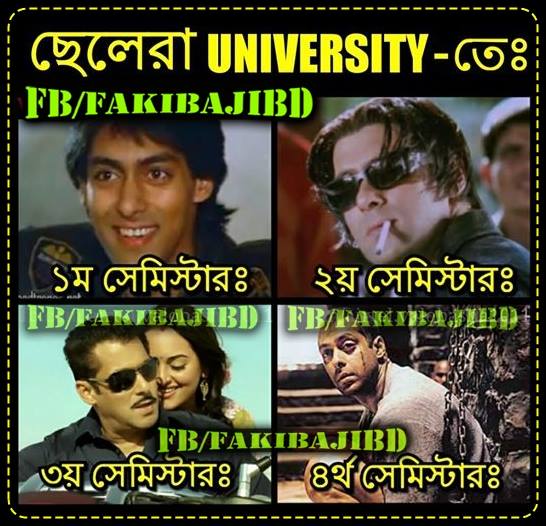
Caption: ছেলেরা UNIVERSITY -তেঃ ১ম সেমিস্টারঃ ২য় সেমিস্টারঃ ৩য় সেমিস্টারঃ ৪র্থ সেমিস্টারঃ
Label: non-hate